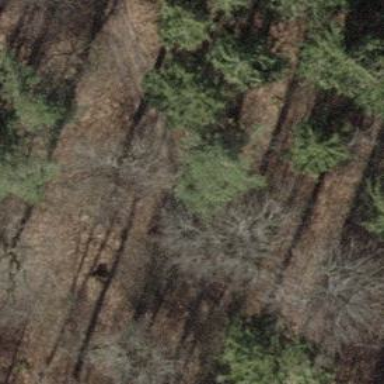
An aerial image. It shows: Compacted grade3 track used for forestry vehicles.